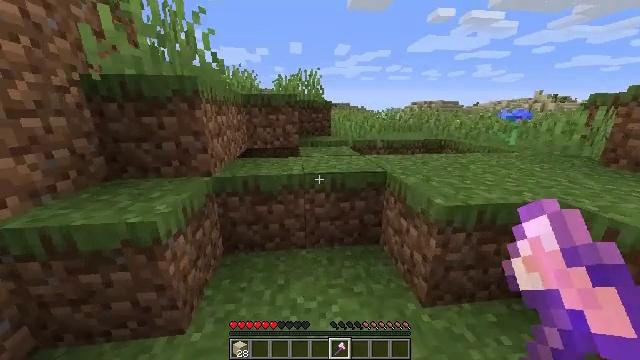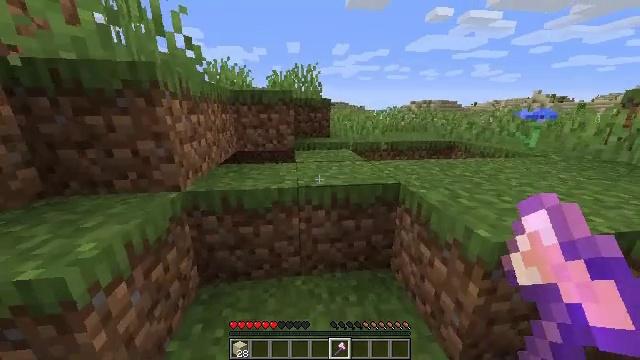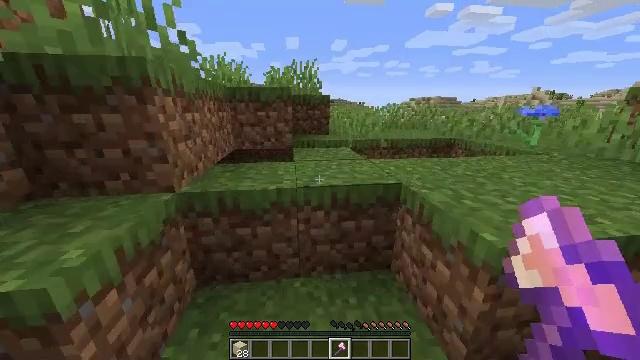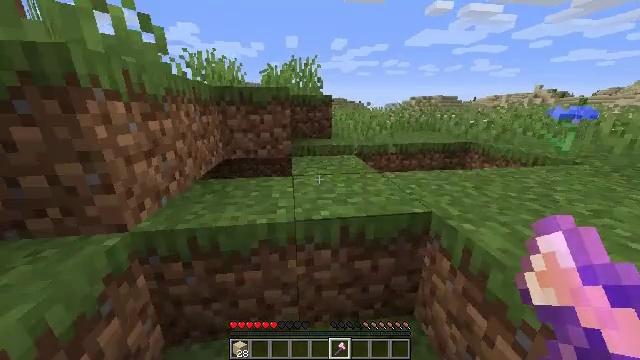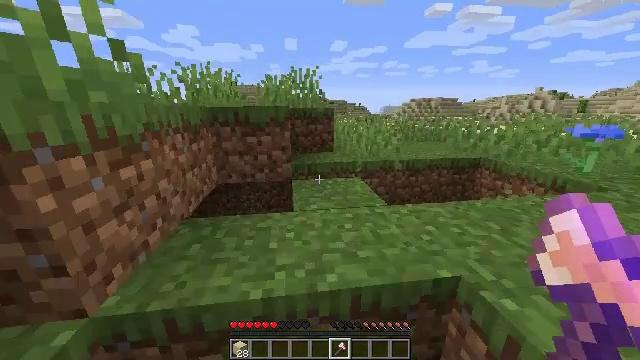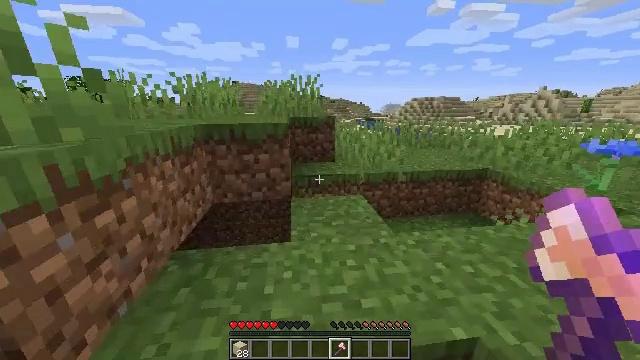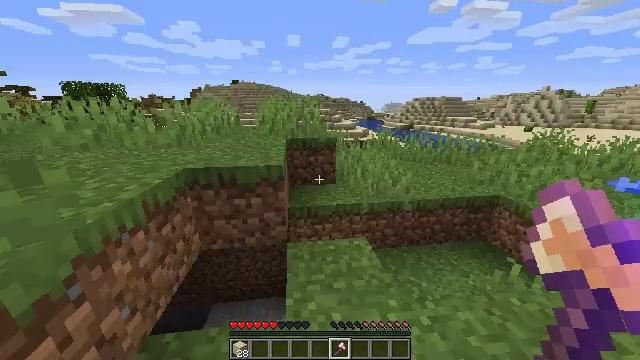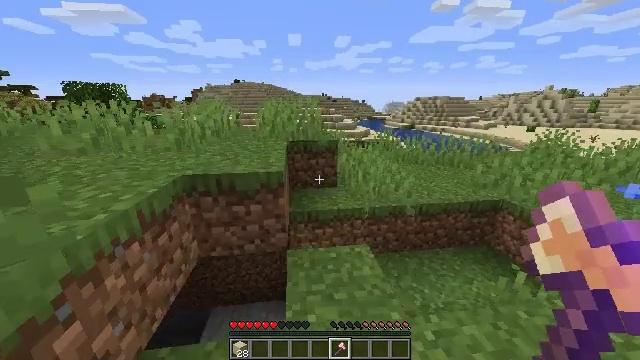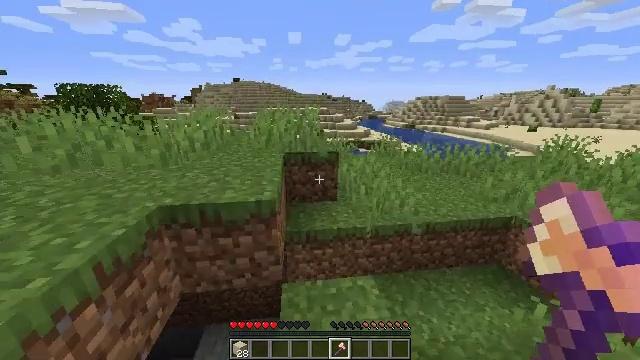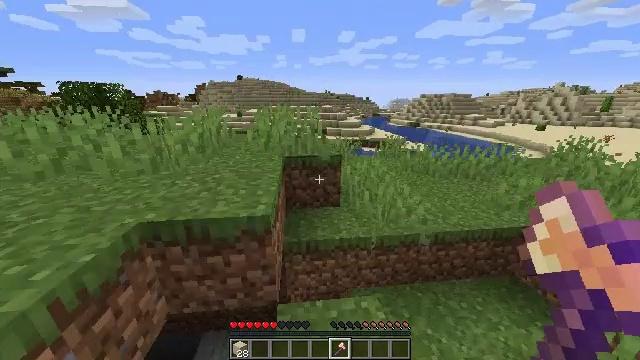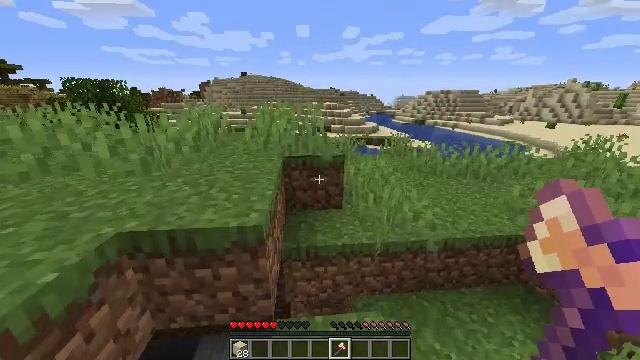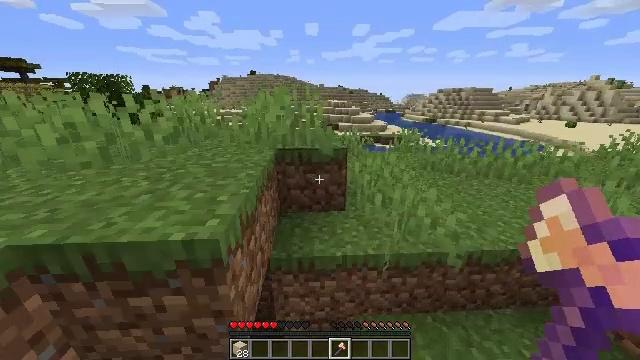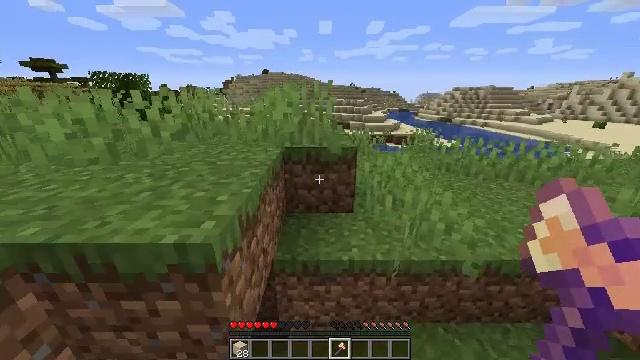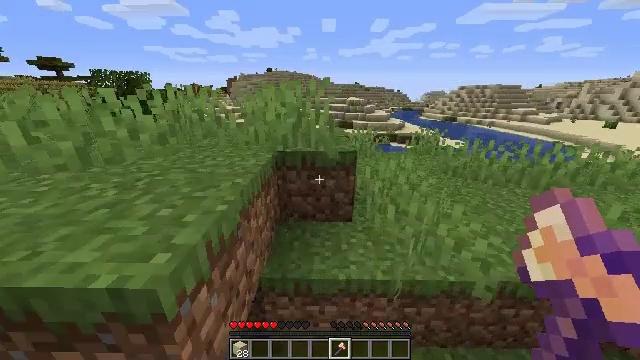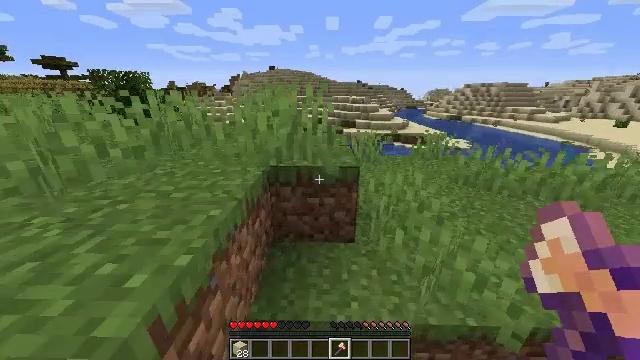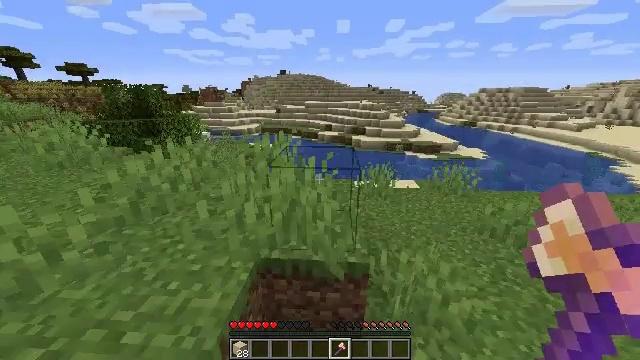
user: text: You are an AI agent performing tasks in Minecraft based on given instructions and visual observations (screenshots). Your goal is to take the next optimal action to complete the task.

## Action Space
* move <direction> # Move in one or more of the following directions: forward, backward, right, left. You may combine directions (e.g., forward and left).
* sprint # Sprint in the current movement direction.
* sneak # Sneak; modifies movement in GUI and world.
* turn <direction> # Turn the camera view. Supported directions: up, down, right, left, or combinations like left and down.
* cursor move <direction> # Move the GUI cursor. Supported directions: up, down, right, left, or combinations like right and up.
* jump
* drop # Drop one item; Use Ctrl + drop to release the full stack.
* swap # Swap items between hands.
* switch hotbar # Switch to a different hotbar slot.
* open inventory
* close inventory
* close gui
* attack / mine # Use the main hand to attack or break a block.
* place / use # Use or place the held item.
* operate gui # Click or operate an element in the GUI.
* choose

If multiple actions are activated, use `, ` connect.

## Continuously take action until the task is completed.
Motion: motion action
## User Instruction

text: Break the acacia log from the tree.
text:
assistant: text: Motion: move forward
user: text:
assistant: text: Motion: move forward
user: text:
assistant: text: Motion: move forward
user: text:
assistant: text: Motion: move forward, jump
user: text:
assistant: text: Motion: move forward, jump
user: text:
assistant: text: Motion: move forward, jump
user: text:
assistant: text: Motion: move forward, jump
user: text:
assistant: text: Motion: move forward and move right, jump
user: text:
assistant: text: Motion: move forward and move right
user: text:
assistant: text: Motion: move forward and move right, turn left
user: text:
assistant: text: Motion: move forward and move right, turn left
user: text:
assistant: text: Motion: move forward, turn left
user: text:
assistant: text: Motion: move forward
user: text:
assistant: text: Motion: move forward, jump
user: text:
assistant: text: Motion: move forward, turn left, jump
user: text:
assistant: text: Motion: move forward, turn left, jump
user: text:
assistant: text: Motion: move forward, turn left and up, jump
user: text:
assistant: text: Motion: move forward, turn left and up, jump
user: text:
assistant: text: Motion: move forward, turn left and up
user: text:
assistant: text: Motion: move forward, turn left
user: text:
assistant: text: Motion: move forward
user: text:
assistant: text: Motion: move forward
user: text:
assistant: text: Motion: move forward
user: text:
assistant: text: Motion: move forward, turn left
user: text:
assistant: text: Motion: move forward, turn left
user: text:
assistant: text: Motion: move forward, turn left, jump
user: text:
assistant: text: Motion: move forward, turn left, jump
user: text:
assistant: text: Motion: move forward, jump
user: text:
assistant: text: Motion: move forward, jump
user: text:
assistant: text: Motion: move forward, jump